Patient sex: F
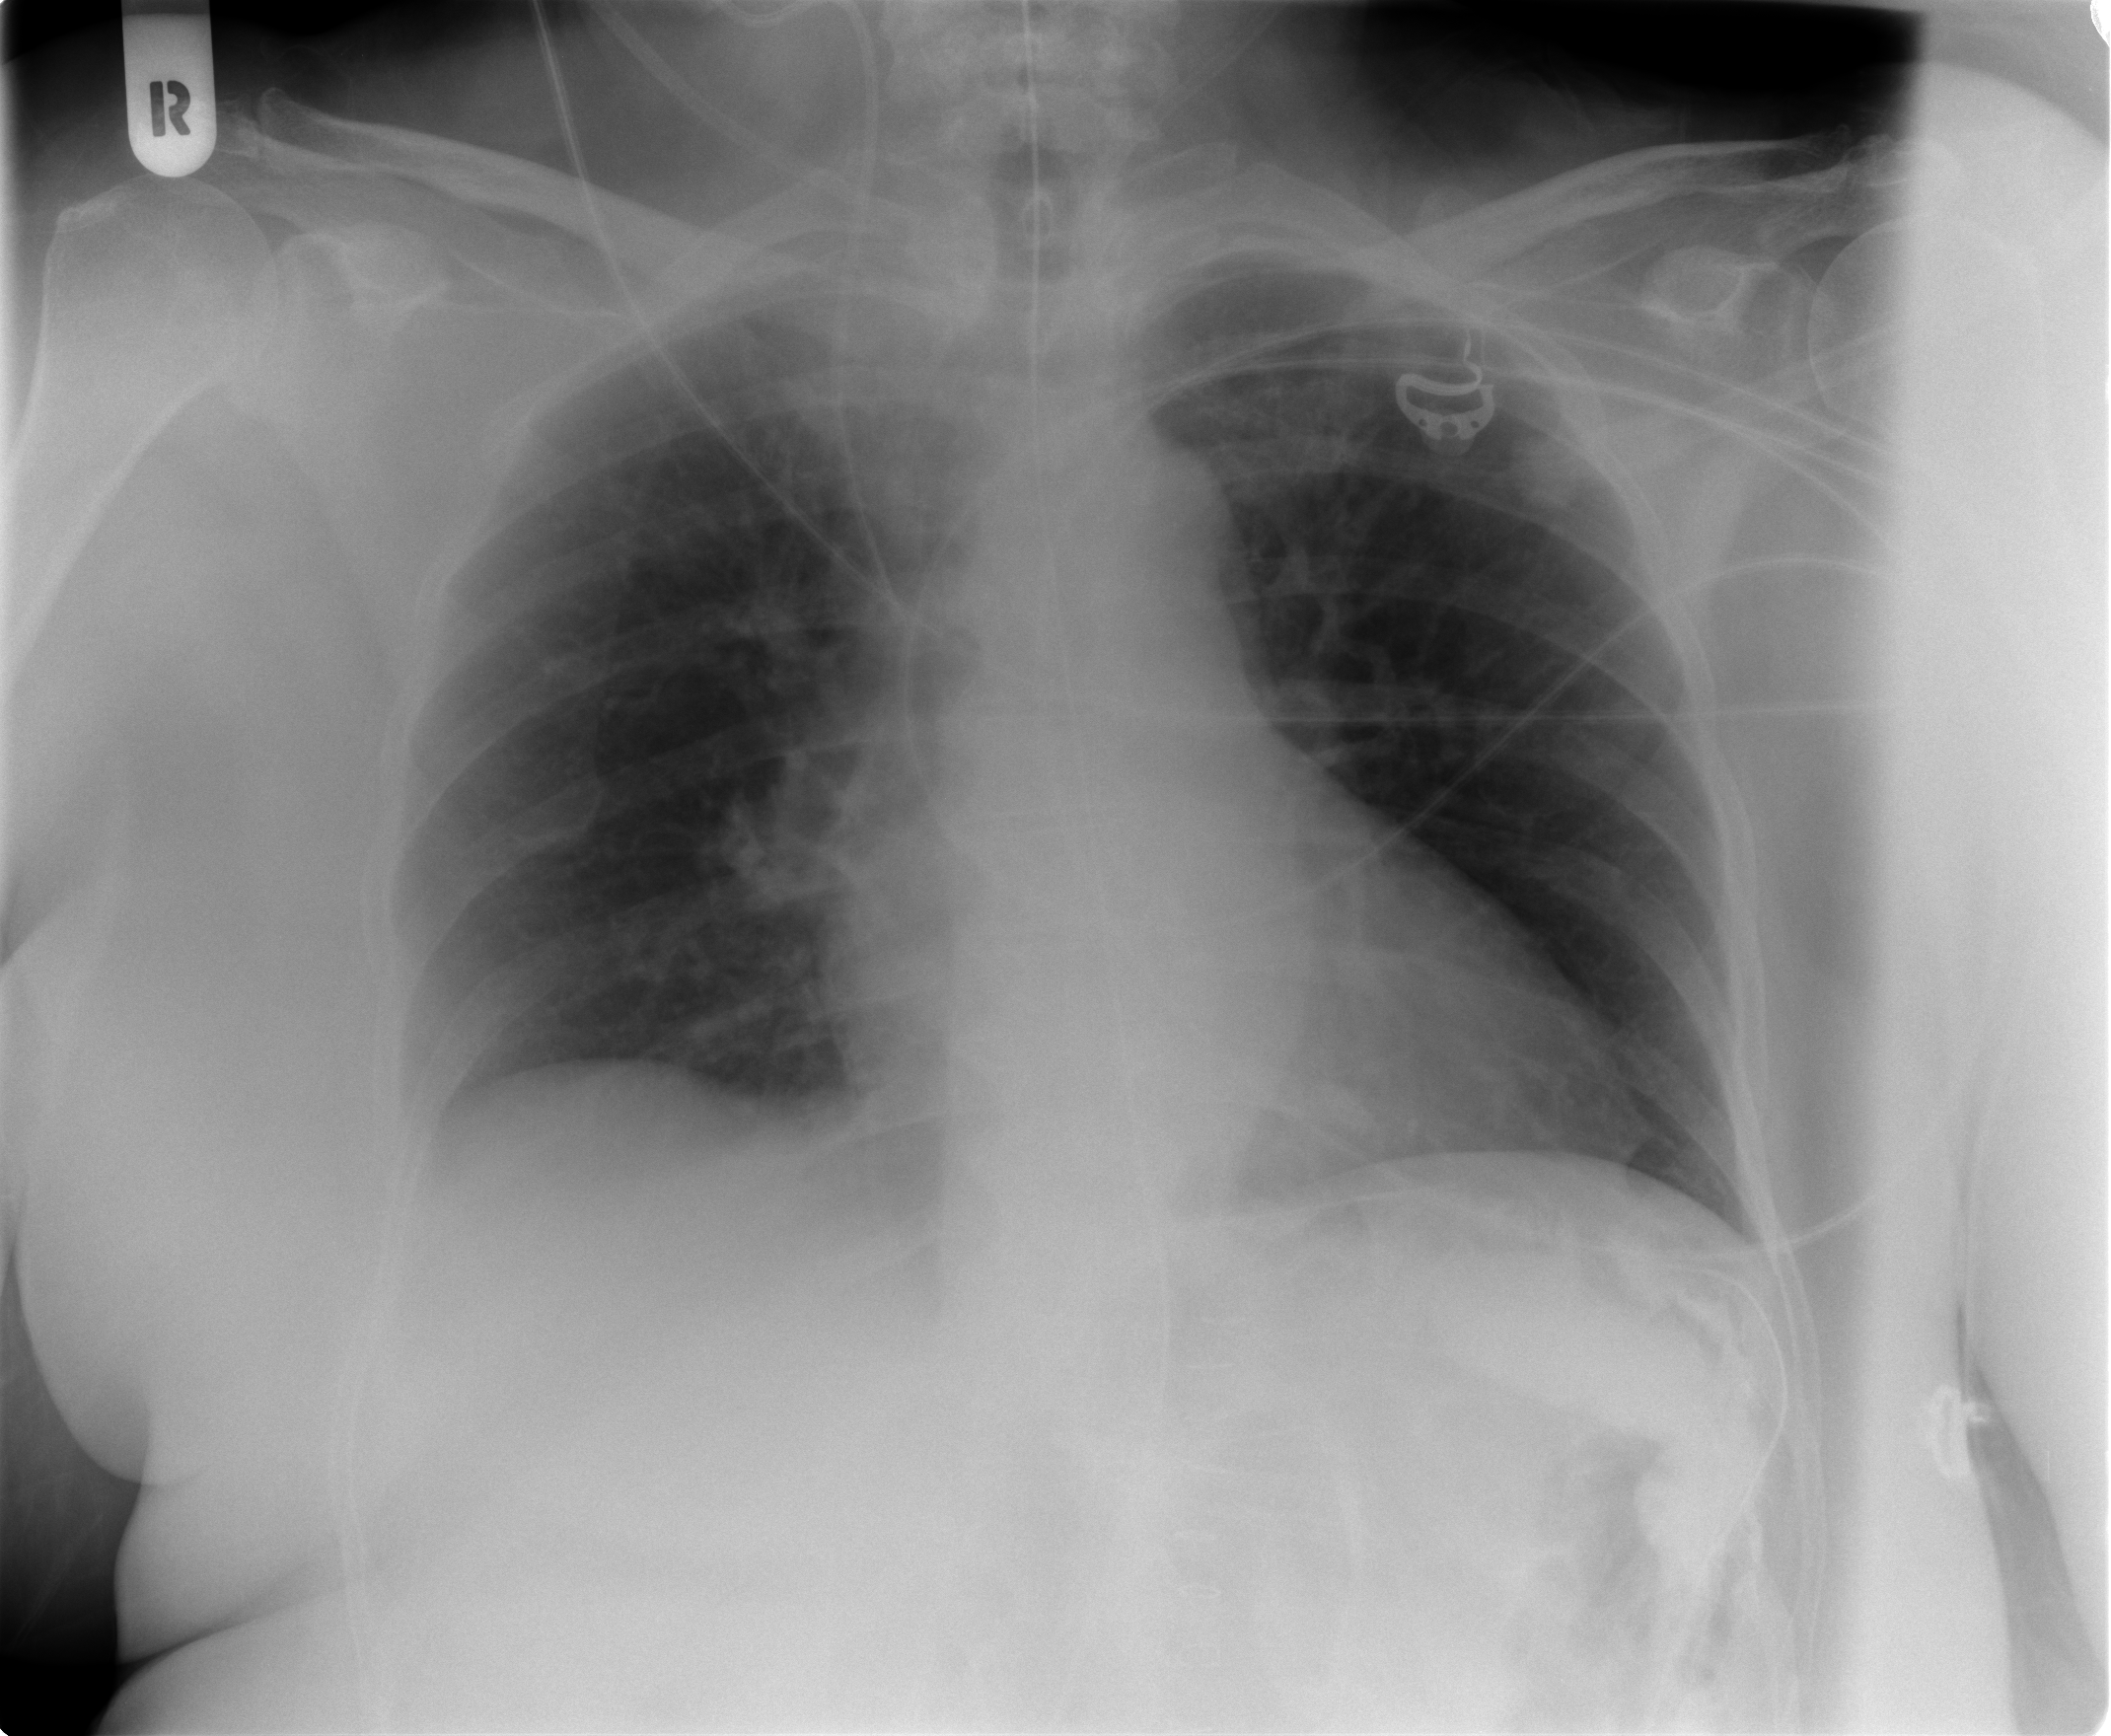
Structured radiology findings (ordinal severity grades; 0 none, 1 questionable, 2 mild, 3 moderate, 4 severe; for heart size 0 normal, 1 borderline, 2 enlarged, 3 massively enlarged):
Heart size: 0
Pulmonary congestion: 2
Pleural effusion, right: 0
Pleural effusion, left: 0
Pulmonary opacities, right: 0
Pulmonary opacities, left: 0
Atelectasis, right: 0
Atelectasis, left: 0